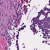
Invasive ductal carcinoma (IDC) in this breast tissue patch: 1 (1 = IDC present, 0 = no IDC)